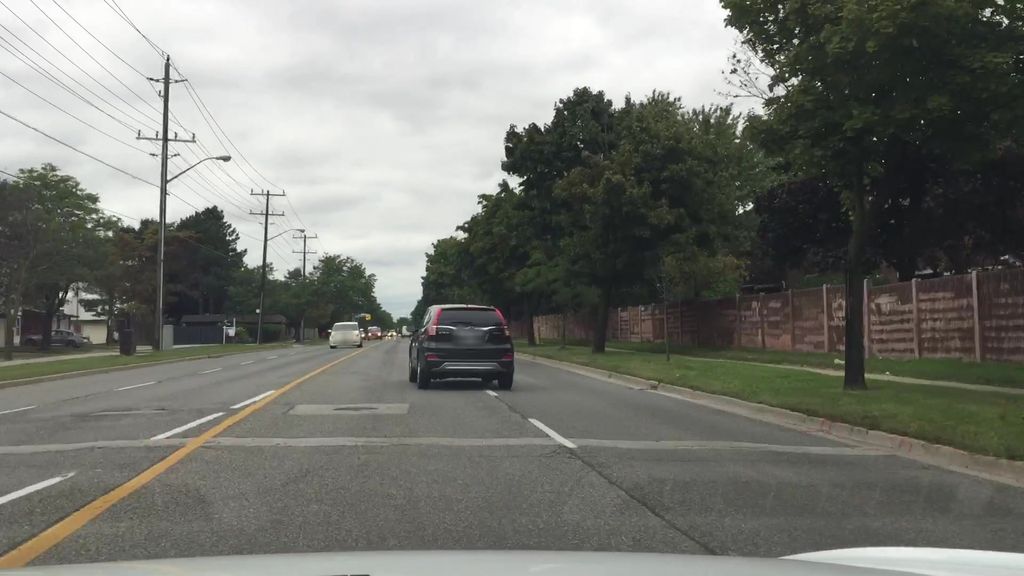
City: toronto